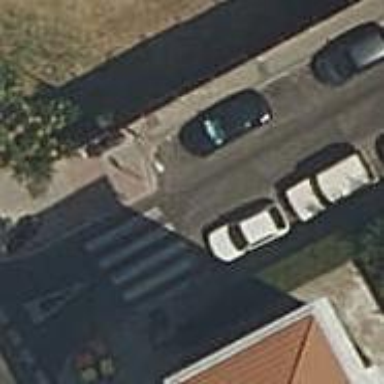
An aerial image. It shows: Residential road with asphalt surface and sidewalks on both sides.